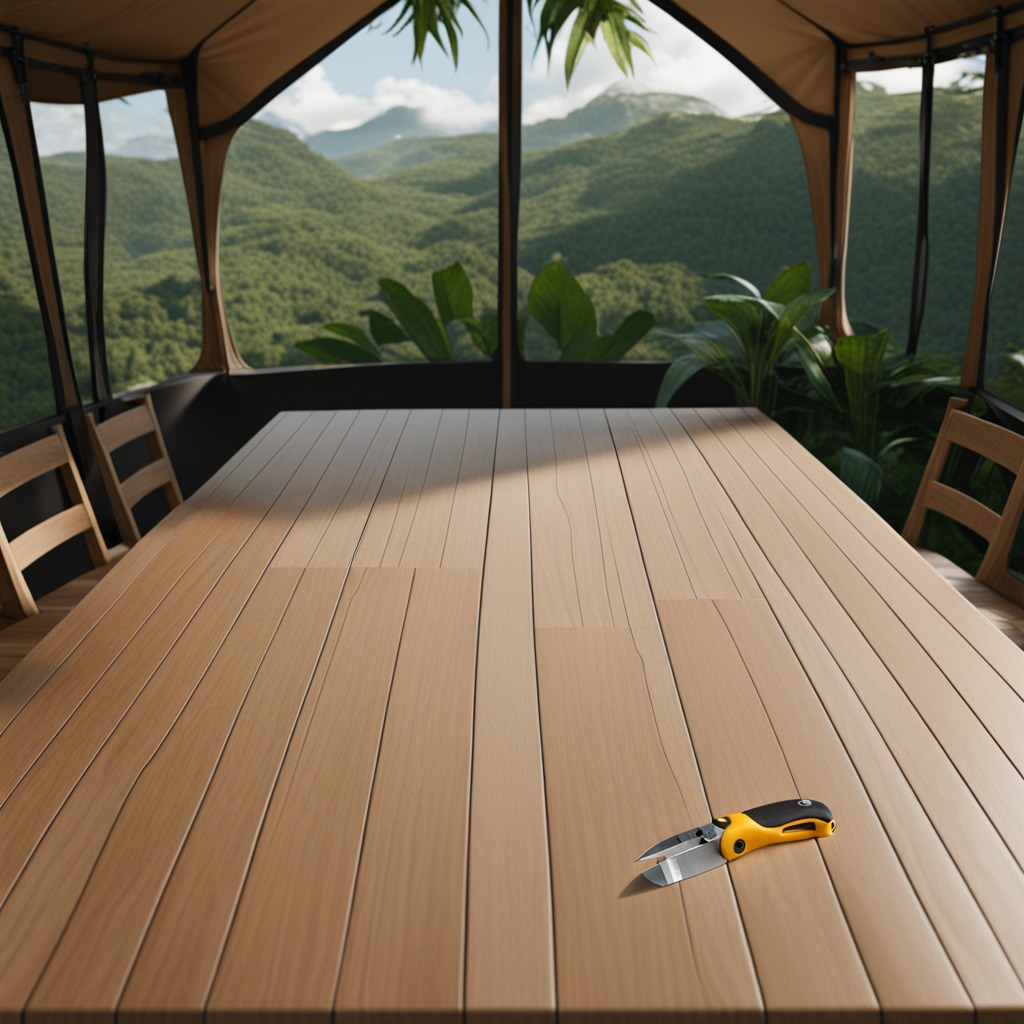
A utility knife is lying on a wooden table inside a jungle field workshop tent.